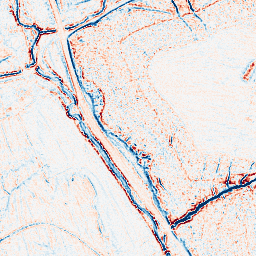
Category: classical
Decomposition family: uniform
Decomposition parameters: size: 5
Upsampling method: bspline
Upsampling parameters: scale: 2
Upsampling scale: 2